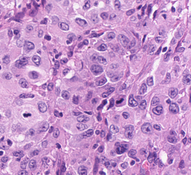
Tumor epithelial tissue: yes
Tumor-associated stroma tissue: no
Normal tissue: no